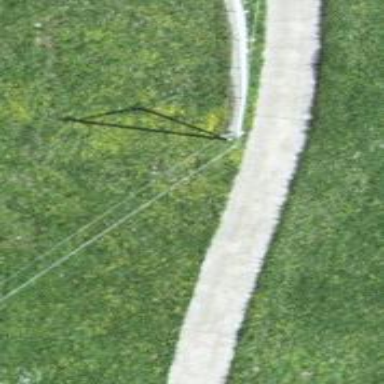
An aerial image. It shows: Minor power line.